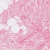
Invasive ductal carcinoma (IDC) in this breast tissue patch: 0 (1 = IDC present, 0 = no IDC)